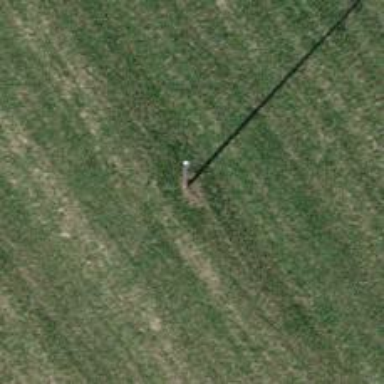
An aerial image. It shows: Power pole.